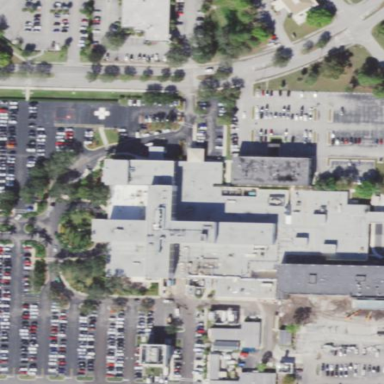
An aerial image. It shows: Hospital providing healthcare services.